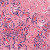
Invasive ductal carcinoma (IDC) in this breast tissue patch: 1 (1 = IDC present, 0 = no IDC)